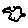
Label: bird